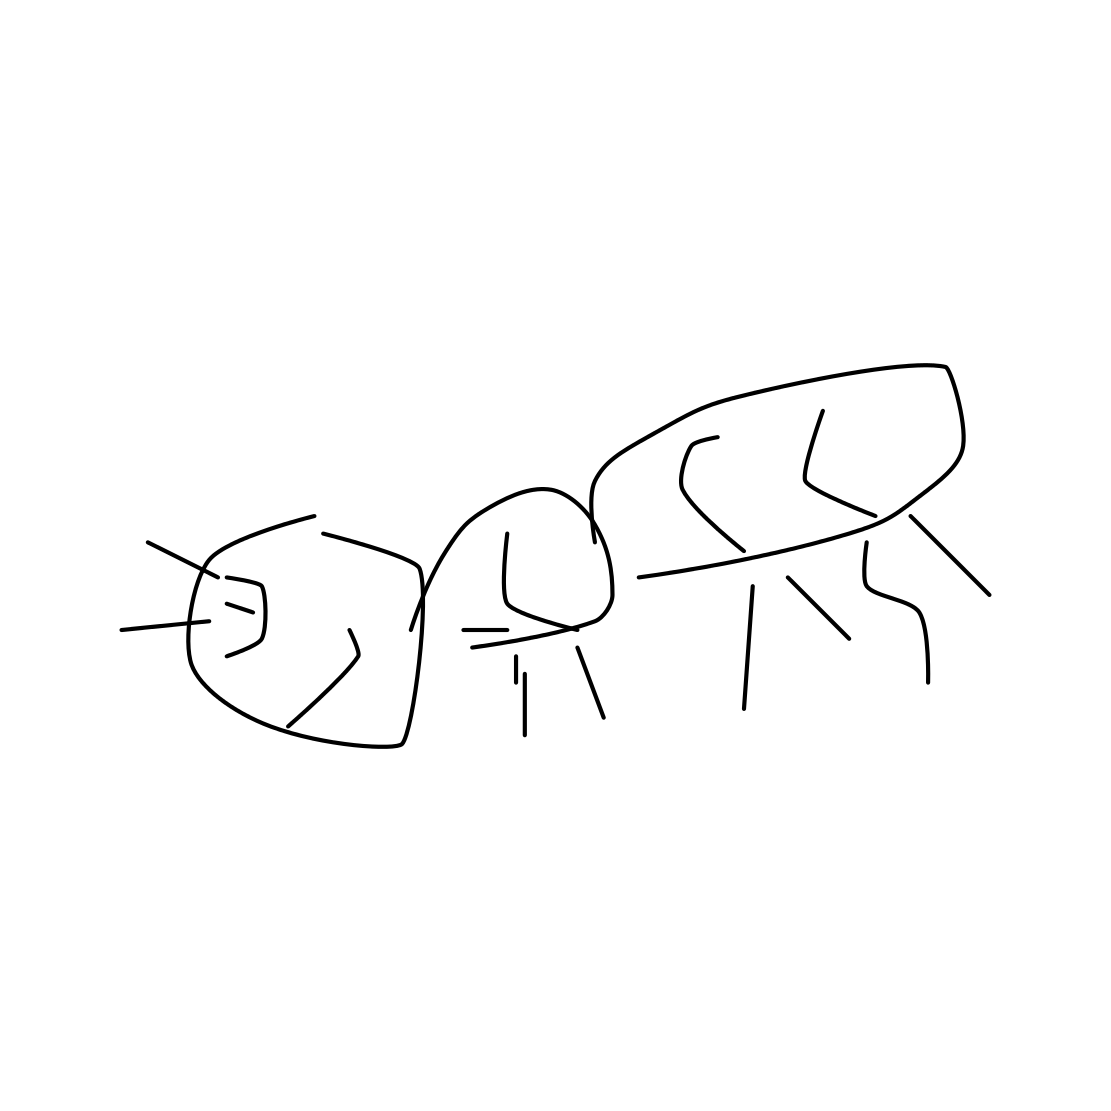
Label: ant